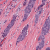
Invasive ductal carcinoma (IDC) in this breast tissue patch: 1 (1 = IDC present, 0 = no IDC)